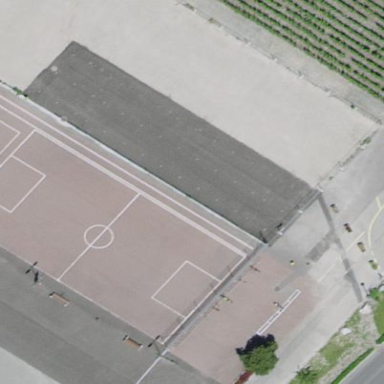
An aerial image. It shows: Basketball court on leisure land pitch.